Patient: sex M, age 58
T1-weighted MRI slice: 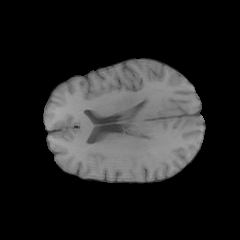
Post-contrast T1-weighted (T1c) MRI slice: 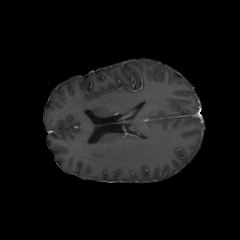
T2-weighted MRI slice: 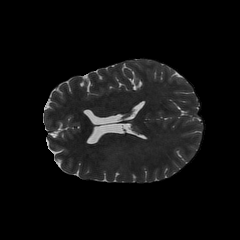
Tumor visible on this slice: yes
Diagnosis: Glioblastoma, IDH-wildtype
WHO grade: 4